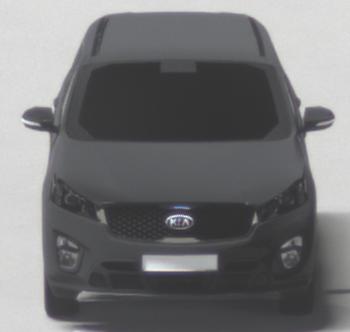
Make: KIA
Model: Sorento 2.2 CRDi
Detailed model: Sorento (UM)
Model produced from: 2015/03
Model produced until: 2017/10
Doors: 5
Color: black
Road condition: dry road
Daytime: not specified
Contrast: high contrast